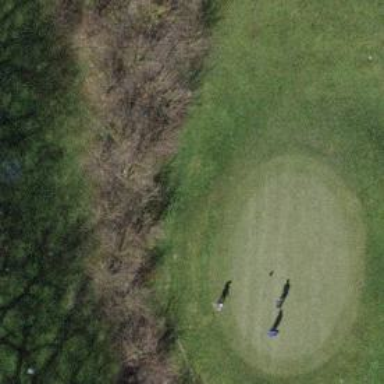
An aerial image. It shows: Golf green pitch on grass land. It is designated for the sport of golf.